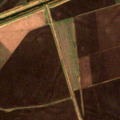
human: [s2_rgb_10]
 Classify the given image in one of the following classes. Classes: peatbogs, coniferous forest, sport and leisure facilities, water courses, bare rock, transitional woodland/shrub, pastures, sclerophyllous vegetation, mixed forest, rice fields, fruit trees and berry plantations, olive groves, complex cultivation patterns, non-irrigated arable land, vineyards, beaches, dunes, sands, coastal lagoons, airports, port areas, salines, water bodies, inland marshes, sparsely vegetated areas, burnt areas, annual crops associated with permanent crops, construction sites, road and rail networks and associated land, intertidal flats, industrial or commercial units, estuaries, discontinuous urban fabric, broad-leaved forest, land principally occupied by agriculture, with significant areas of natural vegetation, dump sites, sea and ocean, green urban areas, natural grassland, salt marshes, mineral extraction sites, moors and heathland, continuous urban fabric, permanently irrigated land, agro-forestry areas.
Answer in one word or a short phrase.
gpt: non-irrigated arable land, water courses